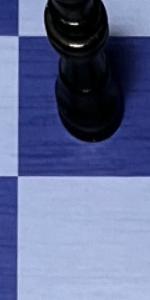
Label: Empty